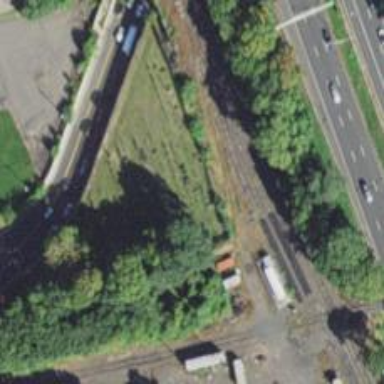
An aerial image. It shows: Railway yard.